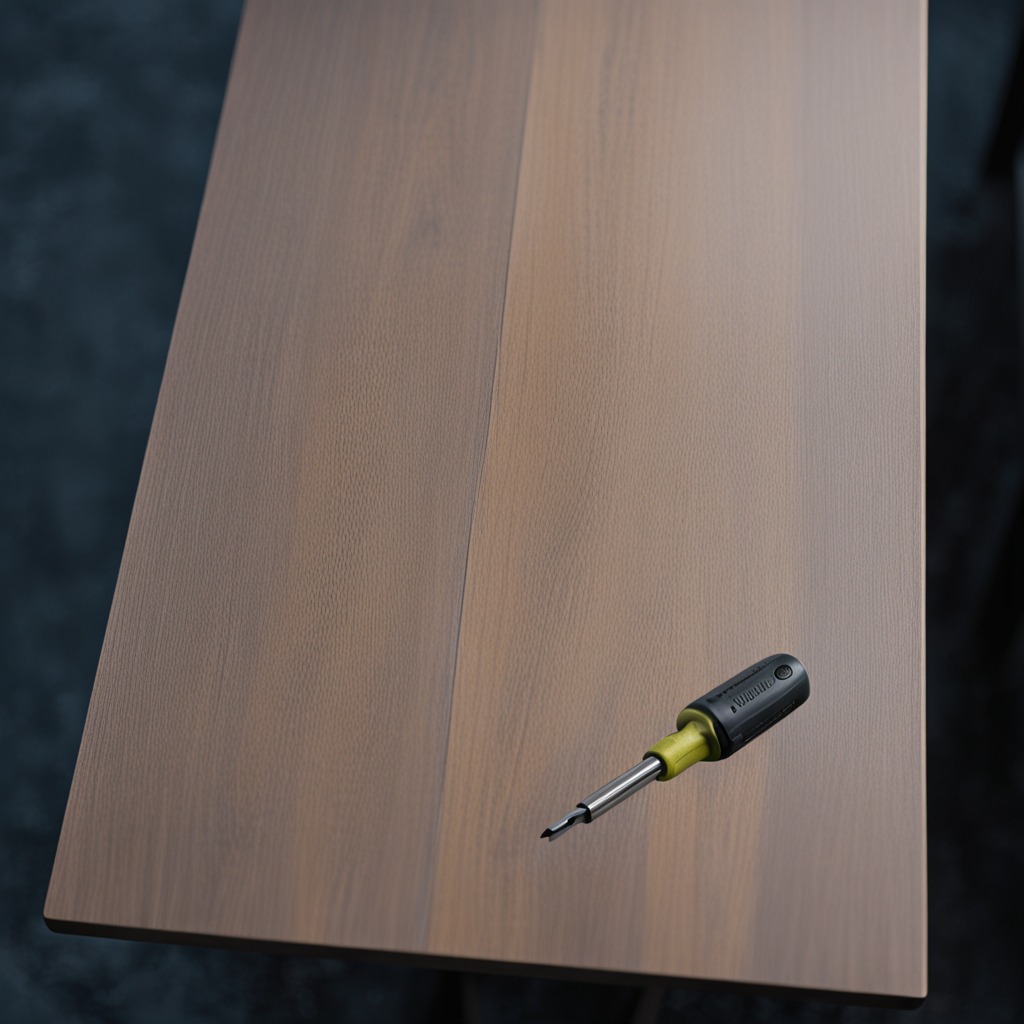
A screwdriver is lying on the old table.